Interaction volume radius: 5 \u00c5
Interaction volume height: 25 \u00c5
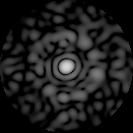
Disorder parameter: 0.8513